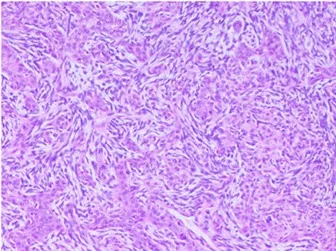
Histopathology examination and FISH of the patient. (A) Microscopic images showing biphasic tumor (H&E x 100).
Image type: pathology (h&e)